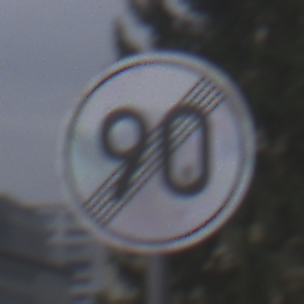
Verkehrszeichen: EndeGeschwindigkeit90
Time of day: Midday
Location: Outdoor (Urban)
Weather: Overcast
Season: NotSpecified
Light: Natural